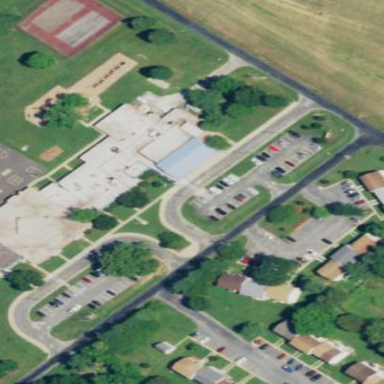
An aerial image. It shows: School building.